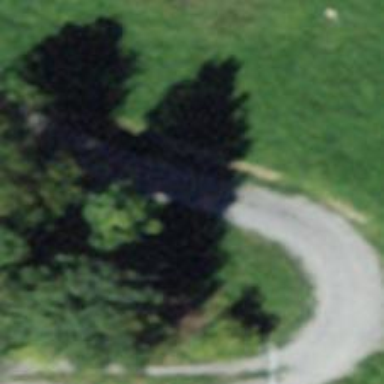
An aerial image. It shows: Track road made of fine gravel.